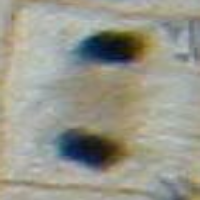
Label: telophase